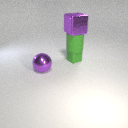
large purple metal sphere to the left of small green rubber cube